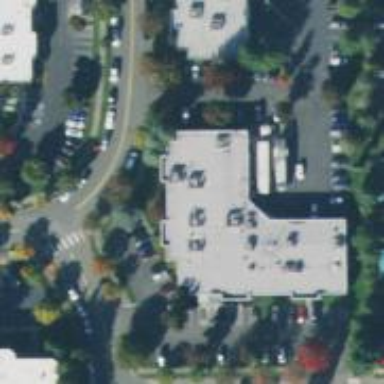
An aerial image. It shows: Veterinary facility.